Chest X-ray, AP view. Patient: 45 years old, sex M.
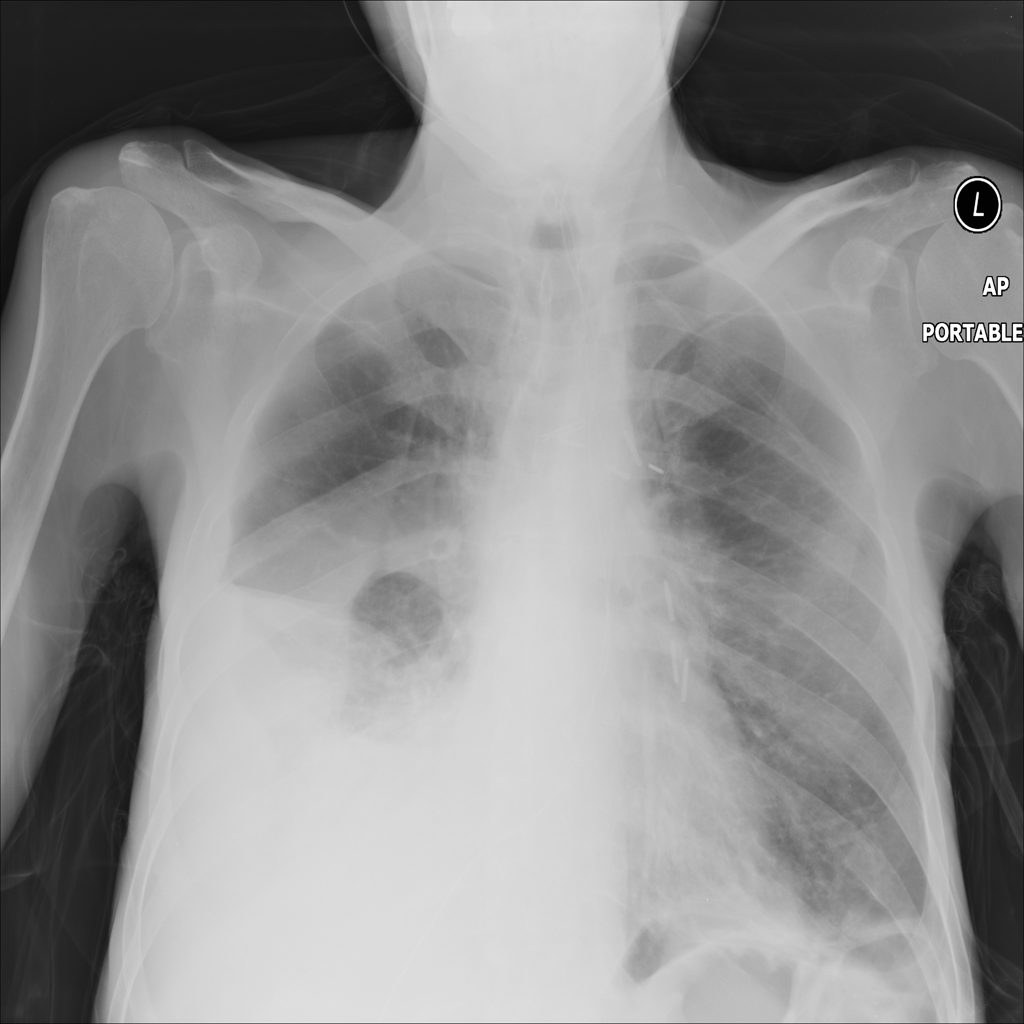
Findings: Effusion, Mass